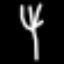
Label: fork